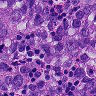
Metastatic tissue present: yes